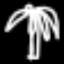
Label: palm tree